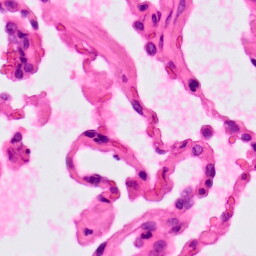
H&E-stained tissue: Lung